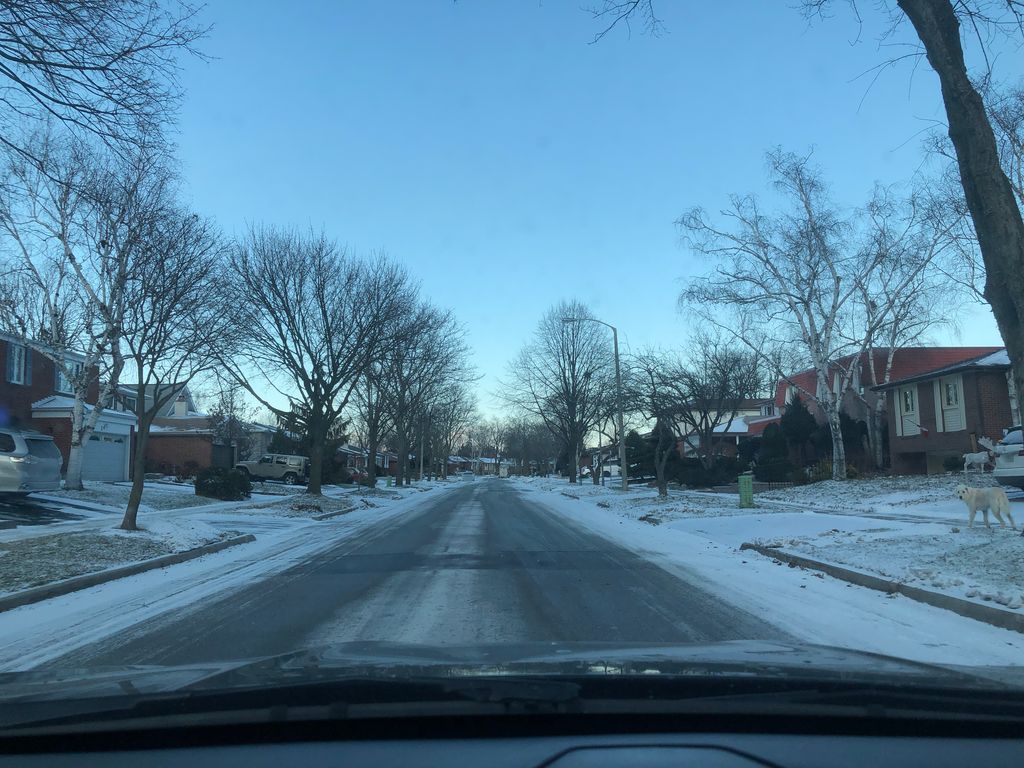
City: toronto